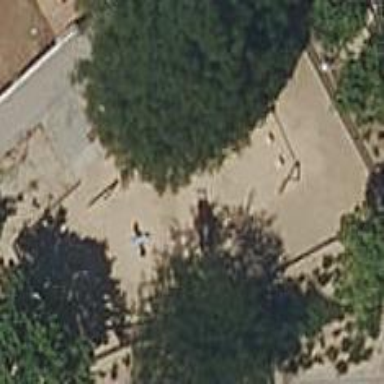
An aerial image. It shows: Playground area for leisure land.